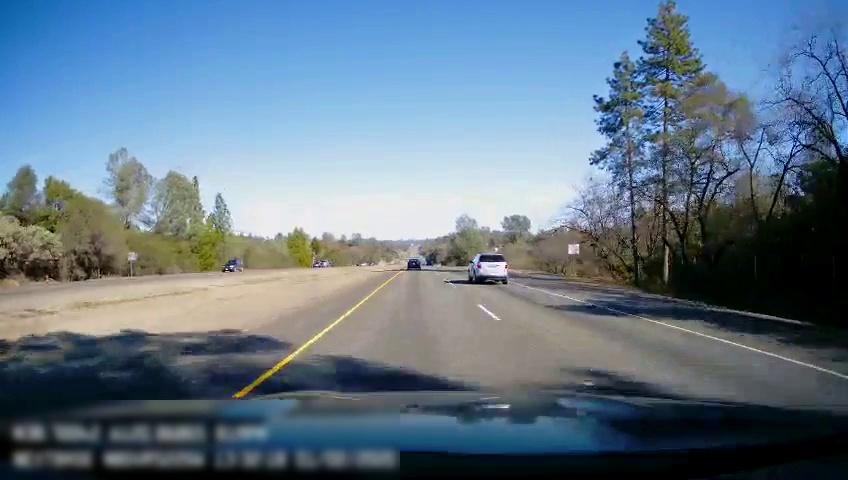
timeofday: Day
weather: Sunny
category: Drivable Space
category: Drivable Space
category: Vehicles | Car
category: Vehicles | Truck
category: Vehicles | SUV
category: Vehicles | Car
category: Lanes | Current Lane
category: Lanes | Current Lane
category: Lanes | Alternate Lane
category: Traffic | Signs